Question: I clearly don't understand something about JS objects.
<URL>
'''
function baseObject () {
var self = this;
self.value = "value";
self.nestedObject = function () {
var nest = this;
nest.value = self.value;
nest.deepNest = function() {
var deep = this;
deep.value = nest.value;
deep.selfValue = self.value;
};
};
self.nestedObject2 = {
value: self.value,
deepNest: {
value: this.value,
selfValue: self.value
}
};
}
'''
I'll break down the fiddle and try to make my question clear.
My understanding about JS objects is that, while passed by value, when one object is set equal to another, they both should point to the same value, so that when the original object is updated, then the object that was set equal to it would update.
See: <URL>
First, I'm not seeing that happen (and that is what I want to happen). But even stranger I'm seeing the values actually turn NULL when I change the base object if they're nested deeply enough. Help, please. I'm clearly missing something.
Just in case your JS engine does something different from mine, heres' what the results look like on my computer (Windows 7 run in Chrome).

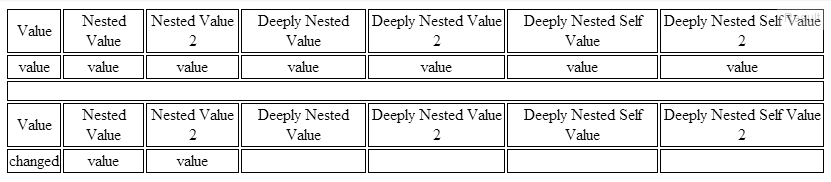
Answer: > My understanding about JS objects is that, while passed by value, when one object is set equal to another, they both should point to the same value, so that when the original object is updated, then the object that was set equal to it would update.
Javascript copies the reference by value. In your example all the variables hold a copied reference to the original 'self.value'. When you a new value to 'self.value' only that variable will hold the reference to that new value. All others will still point to the old reference.
The only way you can make your scenario work is to create an object for 'self.value' and read a property. When this property is changed no reference to the original object is lost.
<URL>
'''
function baseObject () {
var self = this;
self.value = {p:"value"};
self.nestedObject = function () {
var nest = this;
nest.value = self.value;
nest.deepNest = function() {
var deep = this;
deep.value = nest.value;
deep.selfValue = self.value;
};
};
self.nestedObject2 = {
value: self.value,
deepNest: {
value: this.value,
selfValue: self.value
}
};
}
'''